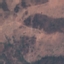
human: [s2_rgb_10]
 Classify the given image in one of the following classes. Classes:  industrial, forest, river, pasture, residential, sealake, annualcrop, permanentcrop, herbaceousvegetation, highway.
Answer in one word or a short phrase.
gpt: HerbaceousVegetation